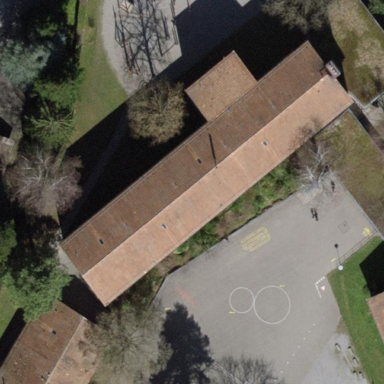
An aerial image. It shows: School building.